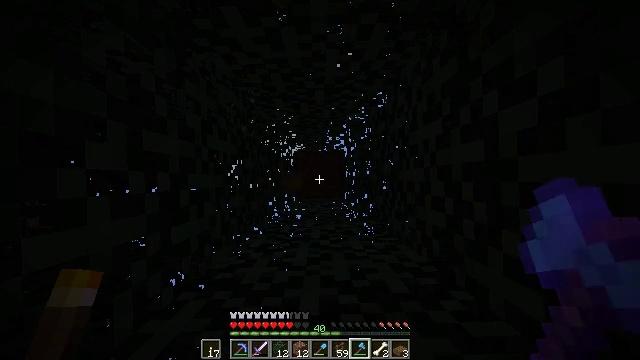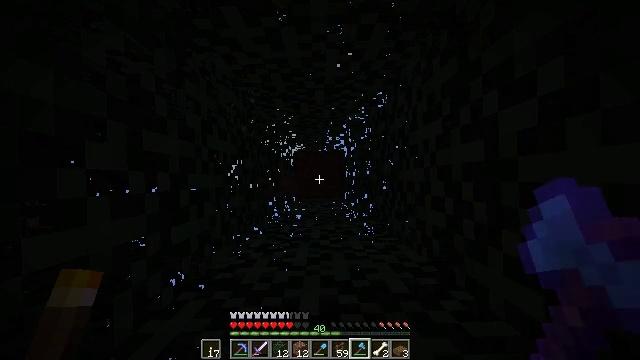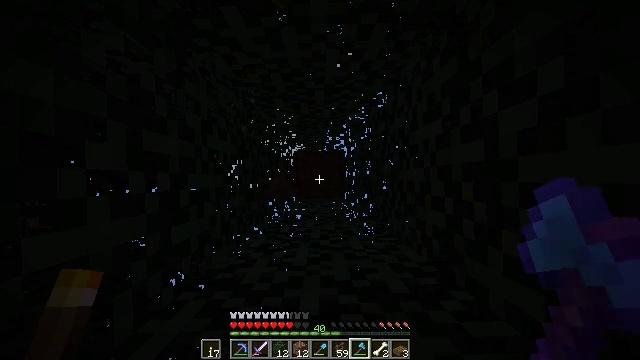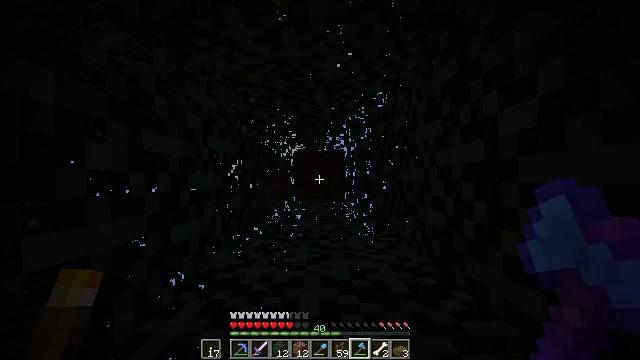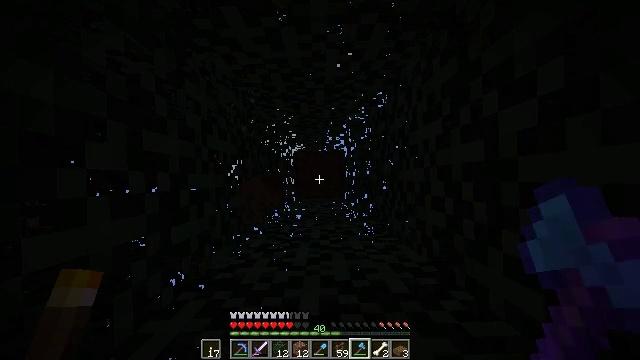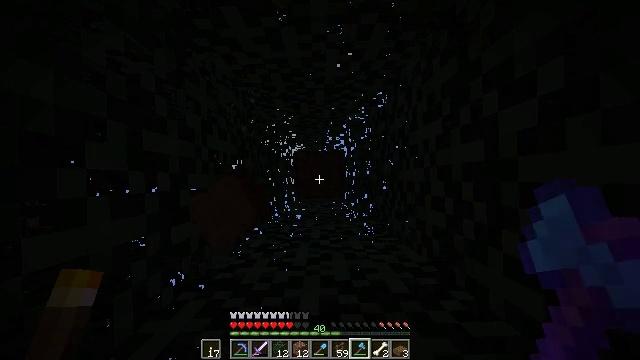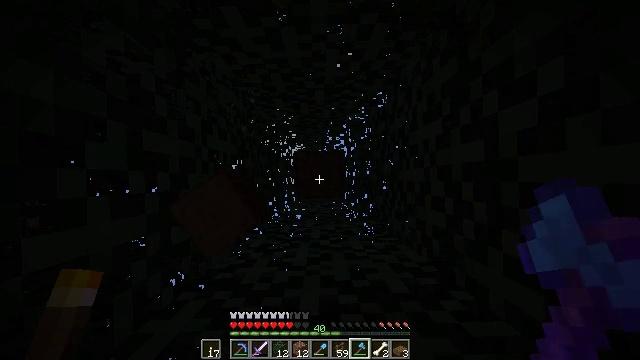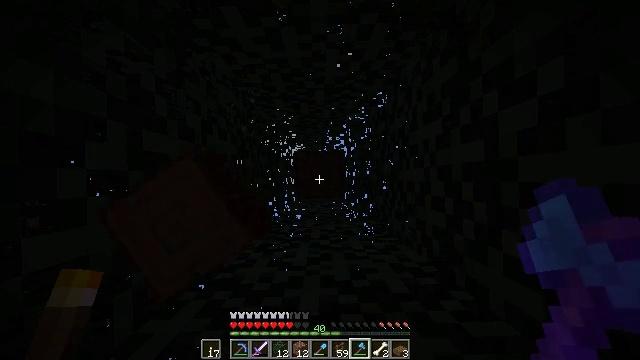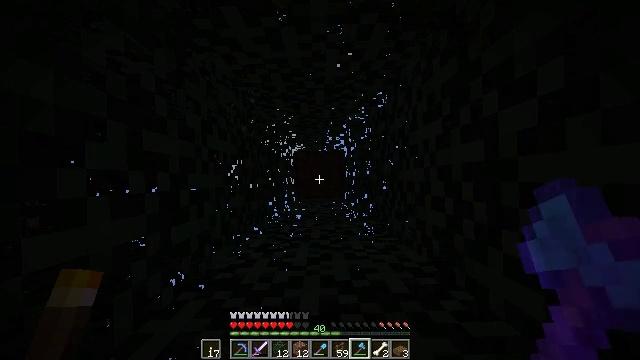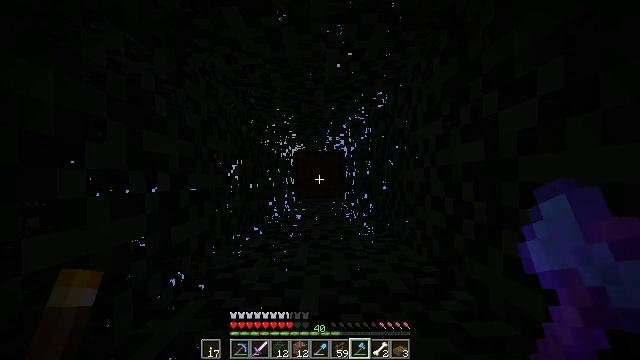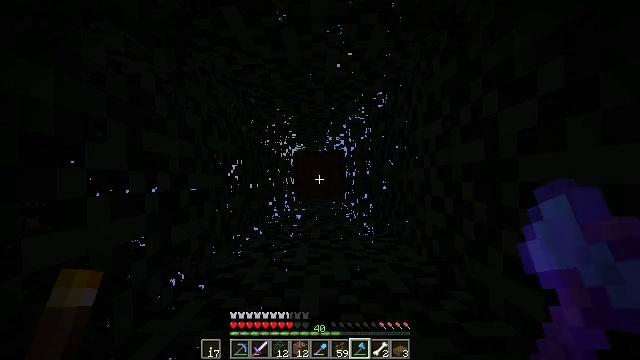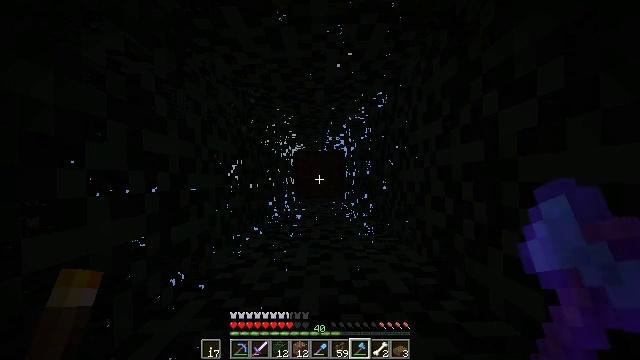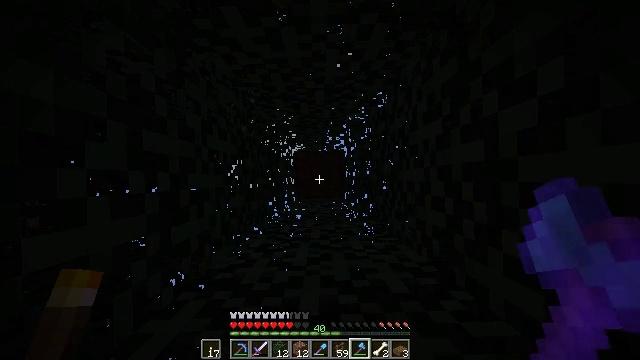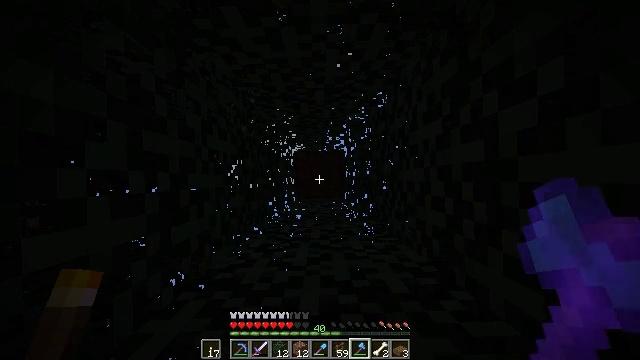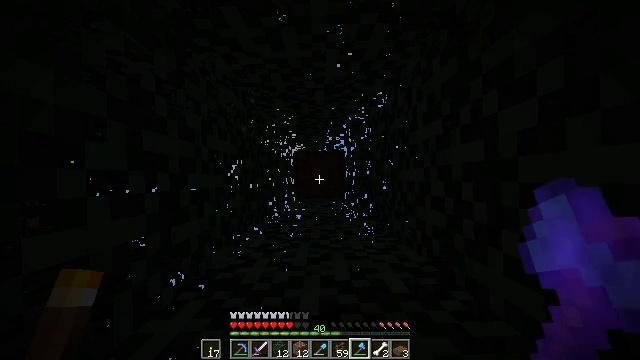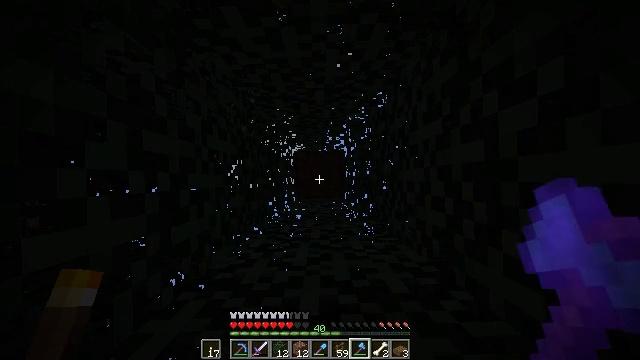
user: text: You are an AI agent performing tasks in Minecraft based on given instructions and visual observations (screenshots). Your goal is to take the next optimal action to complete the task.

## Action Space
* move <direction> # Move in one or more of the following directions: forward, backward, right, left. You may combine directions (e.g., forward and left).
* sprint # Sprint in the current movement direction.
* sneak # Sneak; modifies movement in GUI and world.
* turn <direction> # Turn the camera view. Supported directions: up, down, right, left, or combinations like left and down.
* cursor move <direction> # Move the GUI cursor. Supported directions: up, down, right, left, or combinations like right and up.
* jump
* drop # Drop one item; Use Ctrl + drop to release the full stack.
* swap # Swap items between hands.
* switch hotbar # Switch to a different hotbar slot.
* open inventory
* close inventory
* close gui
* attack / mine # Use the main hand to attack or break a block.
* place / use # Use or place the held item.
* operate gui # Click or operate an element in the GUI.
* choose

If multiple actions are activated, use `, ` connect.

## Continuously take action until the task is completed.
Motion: motion action
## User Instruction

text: Collect spruce log for building materials.
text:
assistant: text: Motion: attack / mine
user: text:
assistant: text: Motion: attack / mine
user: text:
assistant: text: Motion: attack / mine
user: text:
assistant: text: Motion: attack / mine
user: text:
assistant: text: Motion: attack / mine
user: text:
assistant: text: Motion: attack / mine
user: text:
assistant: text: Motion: attack / mine
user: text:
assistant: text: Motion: attack / mine
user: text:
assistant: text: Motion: attack / mine
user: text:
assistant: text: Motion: attack / mine
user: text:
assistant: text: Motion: attack / mine
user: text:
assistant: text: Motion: attack / mine
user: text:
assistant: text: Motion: attack / mine
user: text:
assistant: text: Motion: attack / mine
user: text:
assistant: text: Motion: attack / mine
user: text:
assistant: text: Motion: attack / mine
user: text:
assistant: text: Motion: attack / mine
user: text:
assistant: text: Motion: attack / mine
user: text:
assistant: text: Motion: attack / mine
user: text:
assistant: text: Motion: attack / mine
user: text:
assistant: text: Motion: attack / mine
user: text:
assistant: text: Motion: attack / mine
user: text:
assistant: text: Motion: attack / mine, jump
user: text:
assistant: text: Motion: attack / mine, jump
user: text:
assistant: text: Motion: attack / mine, jump
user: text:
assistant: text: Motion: attack / mine, jump
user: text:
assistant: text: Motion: attack / mine, jump
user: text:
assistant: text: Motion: attack / mine, jump
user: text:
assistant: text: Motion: attack / mine, jump
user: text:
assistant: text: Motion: attack / mine, jump